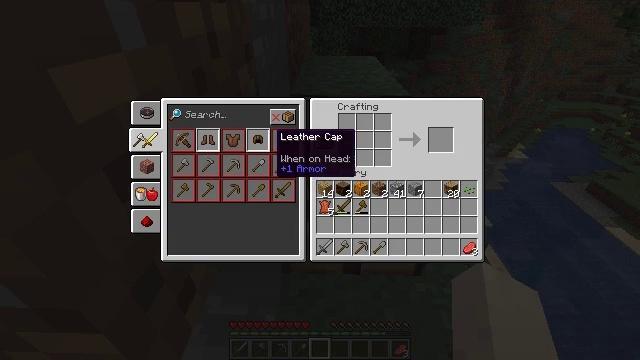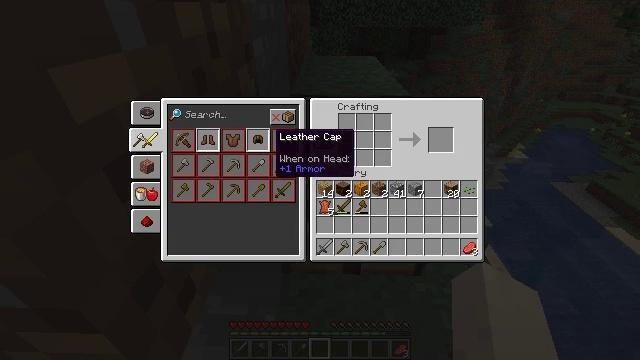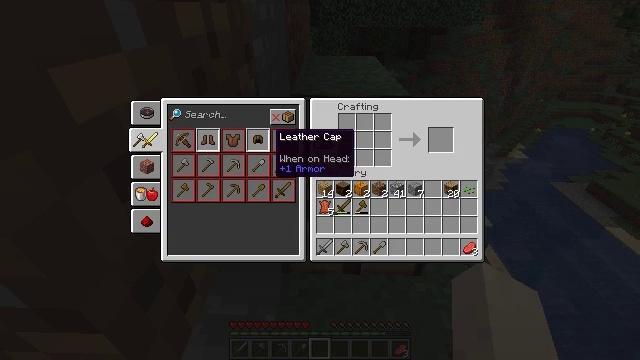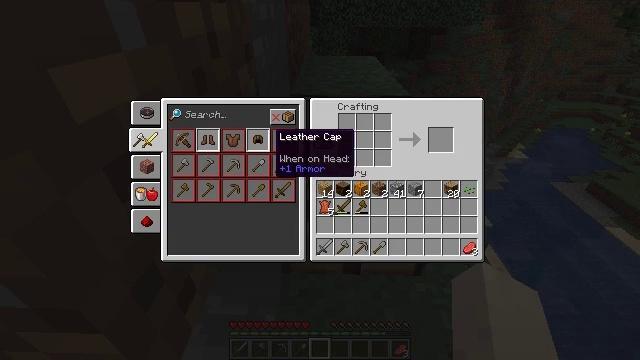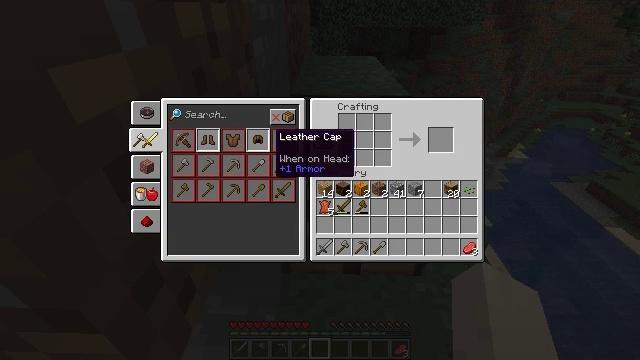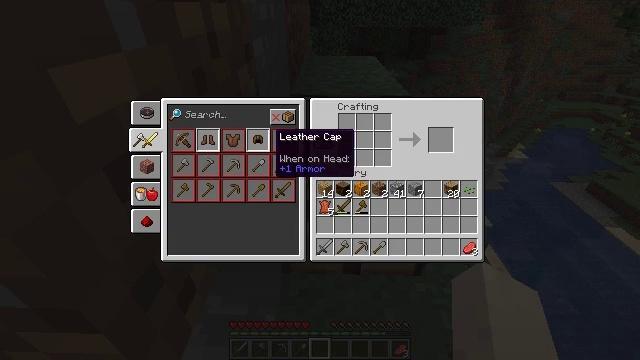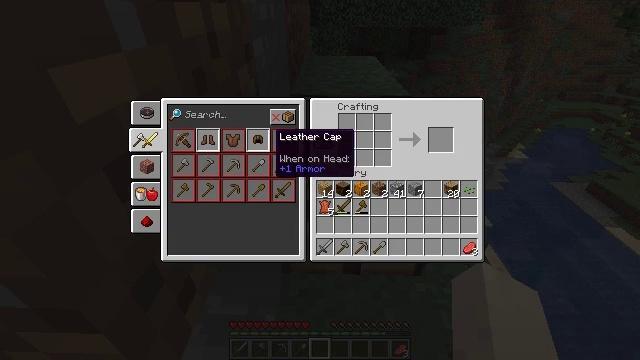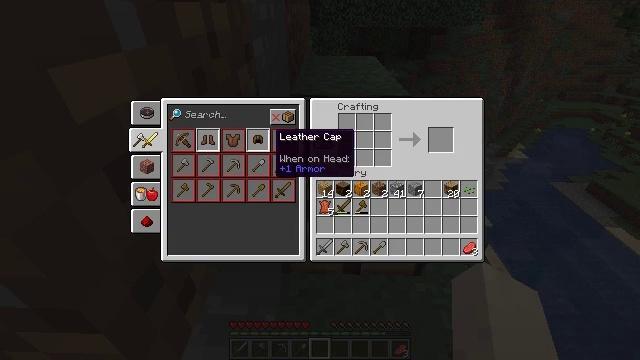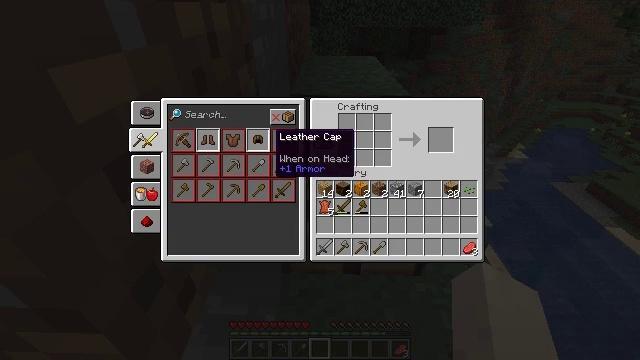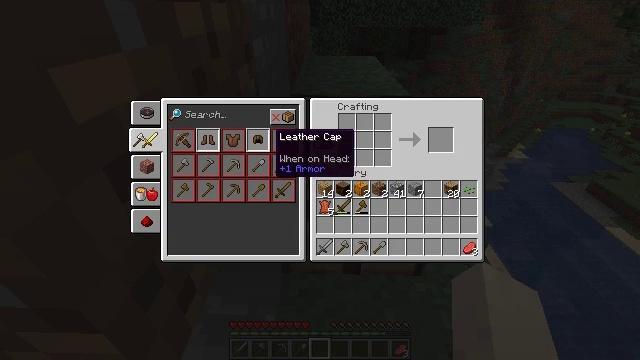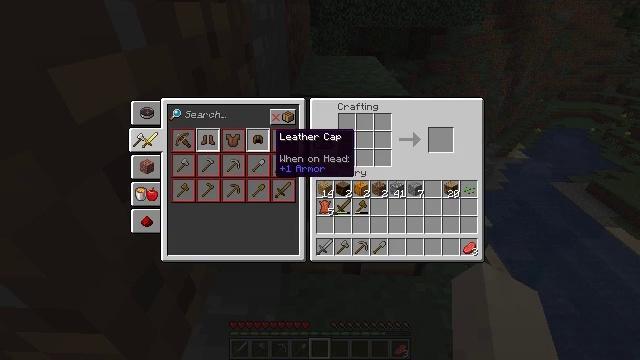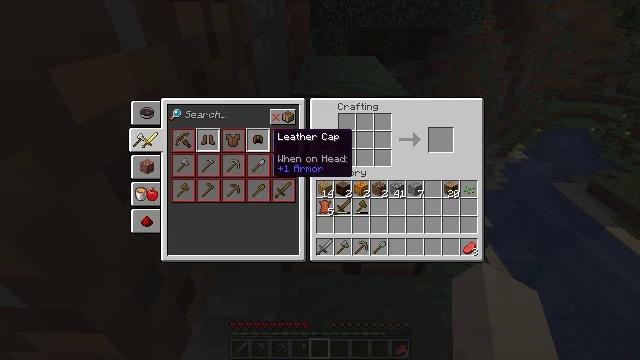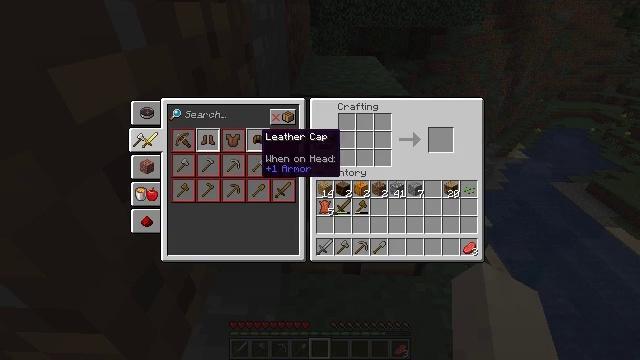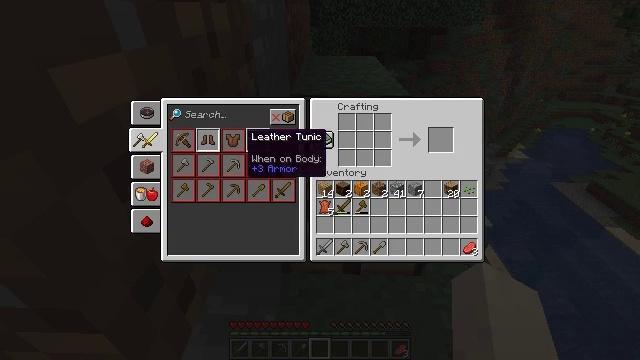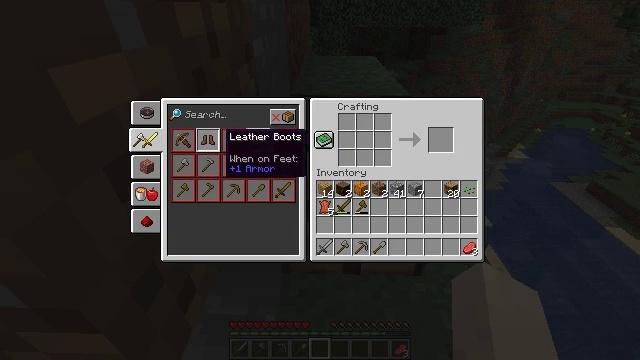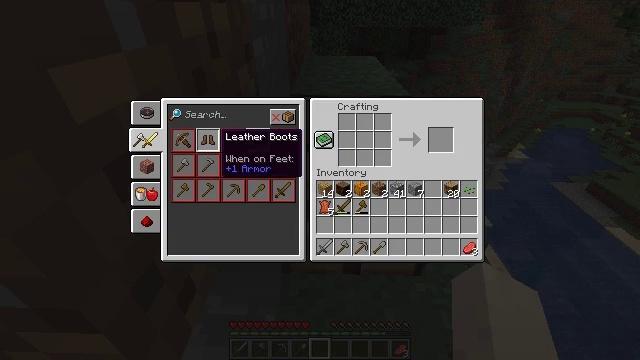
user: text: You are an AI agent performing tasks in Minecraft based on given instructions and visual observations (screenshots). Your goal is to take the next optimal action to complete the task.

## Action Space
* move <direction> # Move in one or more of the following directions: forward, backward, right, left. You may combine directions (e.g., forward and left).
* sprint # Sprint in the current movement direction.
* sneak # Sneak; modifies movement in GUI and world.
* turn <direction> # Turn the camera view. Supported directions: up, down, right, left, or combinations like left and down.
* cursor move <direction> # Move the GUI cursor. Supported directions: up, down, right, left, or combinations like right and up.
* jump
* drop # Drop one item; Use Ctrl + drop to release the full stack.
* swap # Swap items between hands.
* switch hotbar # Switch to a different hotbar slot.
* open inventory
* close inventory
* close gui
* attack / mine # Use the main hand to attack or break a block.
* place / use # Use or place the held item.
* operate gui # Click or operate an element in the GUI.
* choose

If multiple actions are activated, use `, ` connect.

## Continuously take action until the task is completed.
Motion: motion action
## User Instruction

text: Craft a leather helmet using leather.
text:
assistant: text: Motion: no_op
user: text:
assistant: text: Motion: no_op
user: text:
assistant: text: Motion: no_op
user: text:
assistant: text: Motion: no_op
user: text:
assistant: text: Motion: no_op
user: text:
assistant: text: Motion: no_op
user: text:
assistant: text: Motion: no_op
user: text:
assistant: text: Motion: no_op
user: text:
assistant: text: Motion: no_op
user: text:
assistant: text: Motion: no_op
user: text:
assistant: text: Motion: no_op
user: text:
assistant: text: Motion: cursor move left
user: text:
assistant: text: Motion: cursor move left
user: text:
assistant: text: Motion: cursor move left
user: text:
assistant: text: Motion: no_op
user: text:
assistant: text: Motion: no_op
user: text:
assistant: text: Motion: no_op
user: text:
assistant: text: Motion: no_op
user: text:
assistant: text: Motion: no_op
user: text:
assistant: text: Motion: no_op
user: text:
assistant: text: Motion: no_op
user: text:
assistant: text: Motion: no_op
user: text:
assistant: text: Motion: no_op
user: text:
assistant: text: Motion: cursor move right
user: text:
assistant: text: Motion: cursor move right
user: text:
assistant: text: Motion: cursor move right
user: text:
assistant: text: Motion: no_op
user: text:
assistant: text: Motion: no_op
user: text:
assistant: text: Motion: no_op
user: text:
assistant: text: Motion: no_op